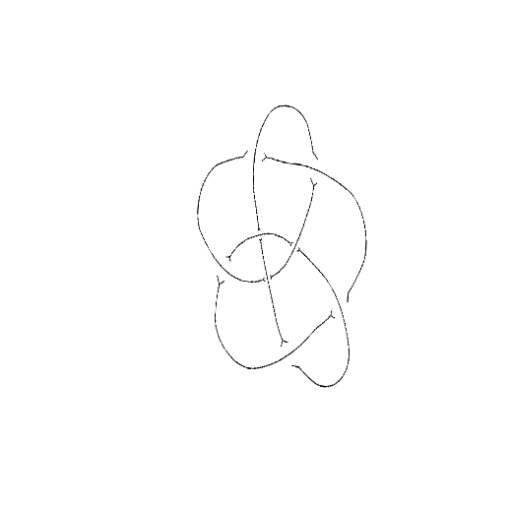
Crossing number: 8